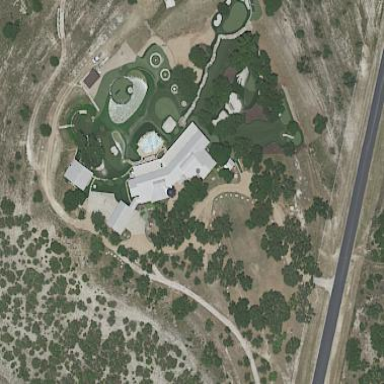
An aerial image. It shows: Grassy area designated as golf tee.